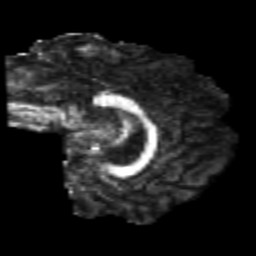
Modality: FA
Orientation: sagittal
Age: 20
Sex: male
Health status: healthy
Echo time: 0.074 s